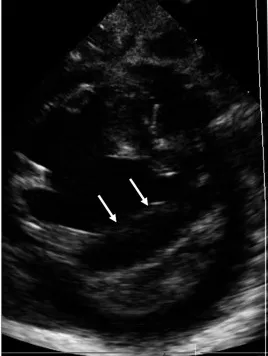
Case 1: echocardiography in the parasternal short axis view. Echocardiography at birth.
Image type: radiology (ultrasound)